Interaction volume radius: 5 \u00c5
Interaction volume height: 35 \u00c5
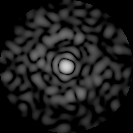
Disorder parameter: 0.8496